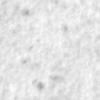
Label: no_change